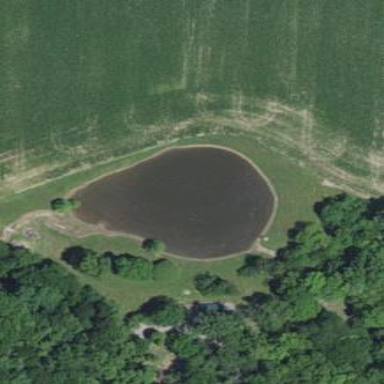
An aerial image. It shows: Peaceful pond surrounded by nature.